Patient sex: M
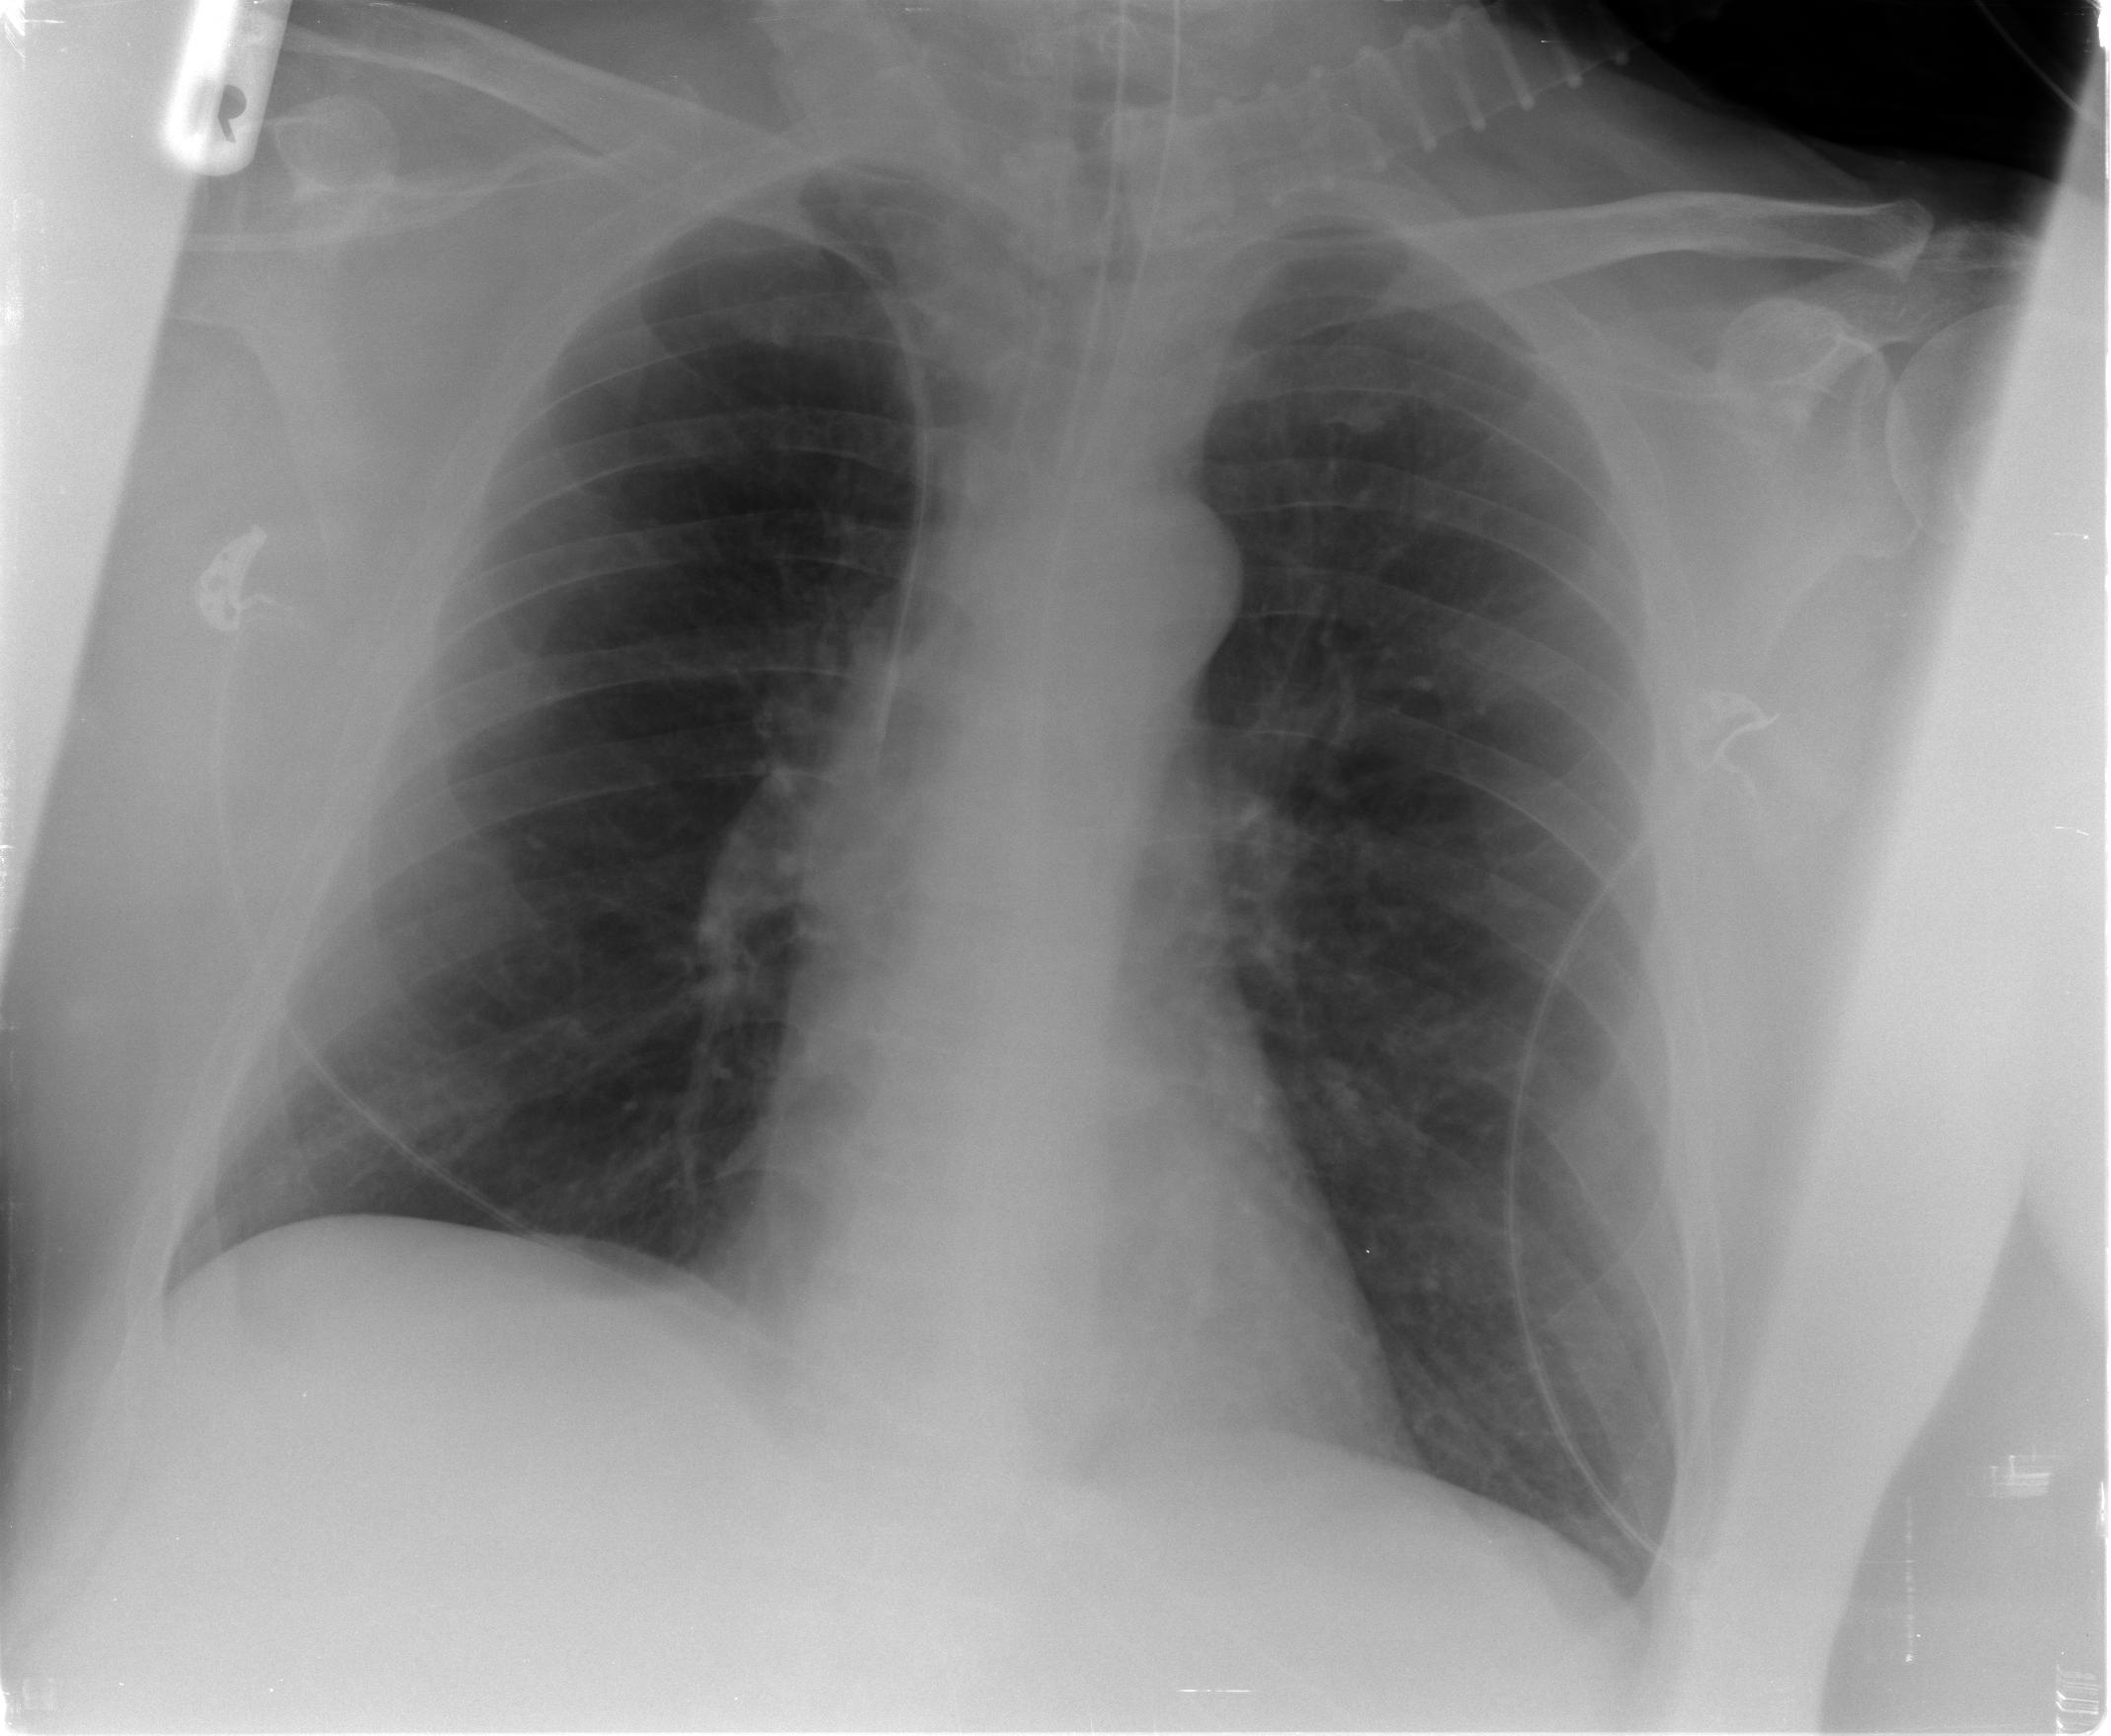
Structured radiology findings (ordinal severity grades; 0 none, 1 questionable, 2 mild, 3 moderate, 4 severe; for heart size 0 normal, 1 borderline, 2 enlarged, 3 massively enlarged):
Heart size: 0
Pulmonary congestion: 0
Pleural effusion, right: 0
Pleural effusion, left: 1
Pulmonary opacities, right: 0
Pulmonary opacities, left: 0
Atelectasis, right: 0
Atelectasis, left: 0